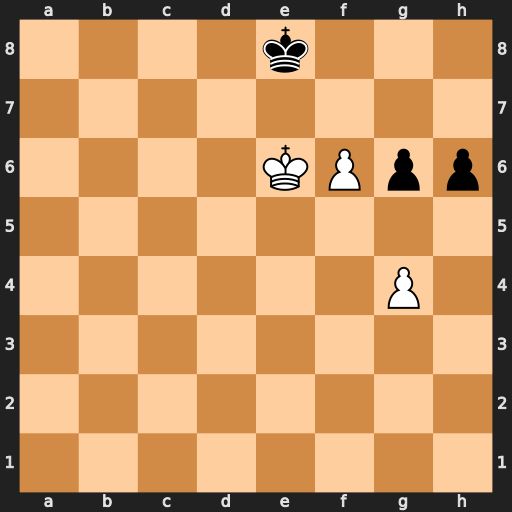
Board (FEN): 4k3/8/4KPpp/8/6P1/8/8/8
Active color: w
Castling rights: -
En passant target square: -
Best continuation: f7+ Kf8 Kf6 h5 g5 h4 Kxg6